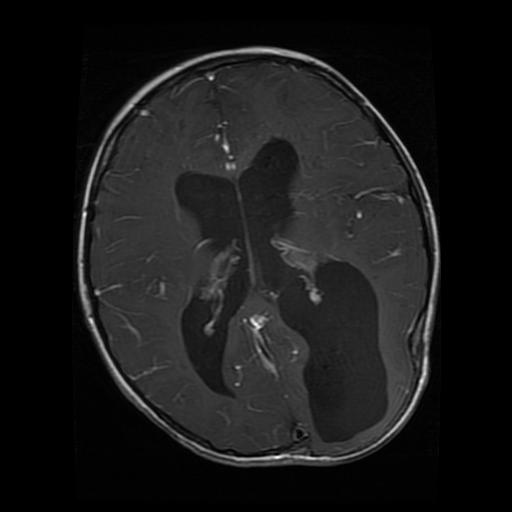
Label: glioma